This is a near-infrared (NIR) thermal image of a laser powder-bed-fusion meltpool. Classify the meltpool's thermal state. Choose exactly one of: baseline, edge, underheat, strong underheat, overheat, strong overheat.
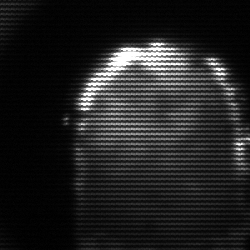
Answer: baseline